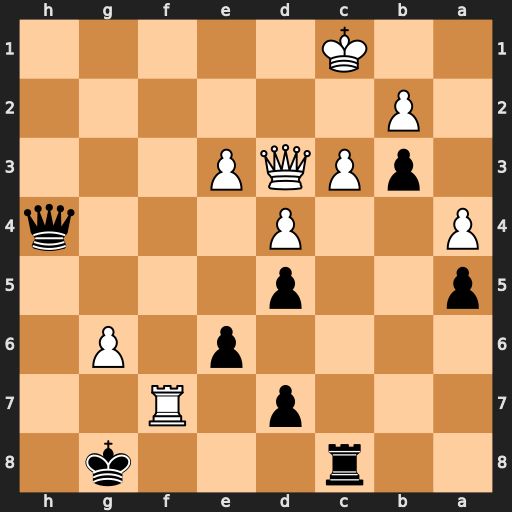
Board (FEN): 2r3k1/3p1R2/4p1P1/p2p4/P2P3q/1pPQP3/1P6/2K5
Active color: b
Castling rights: -
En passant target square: -
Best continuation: Qe1+ Qd1 Rxc3+ bxc3 b2+ Kc2 Qxd1+ Kxd1 b1=Q+